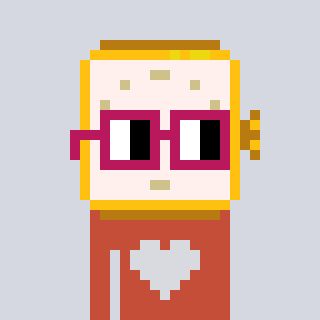
a pixel art character with square dark red glasses, a watch-shaped head and a rust-colored body on a cool background